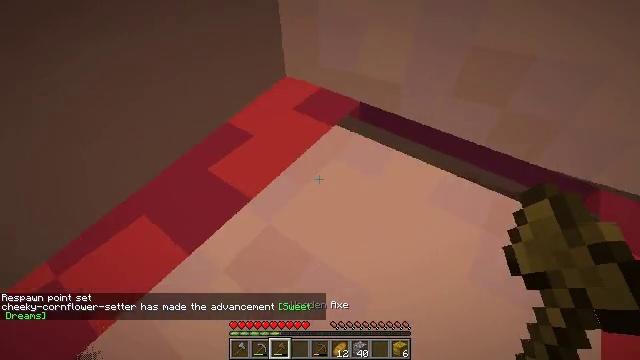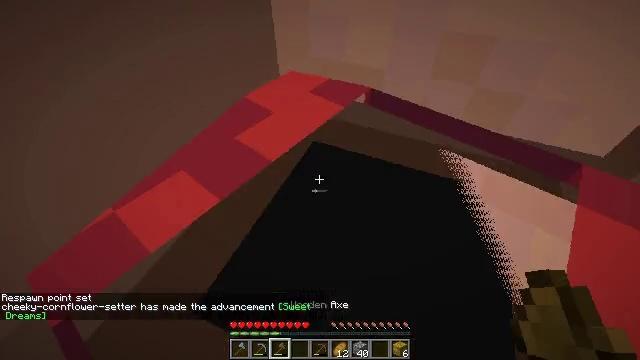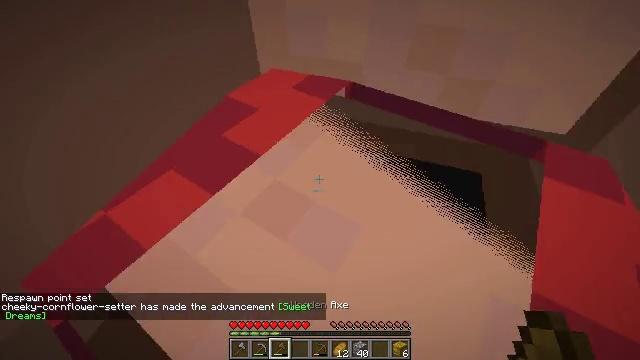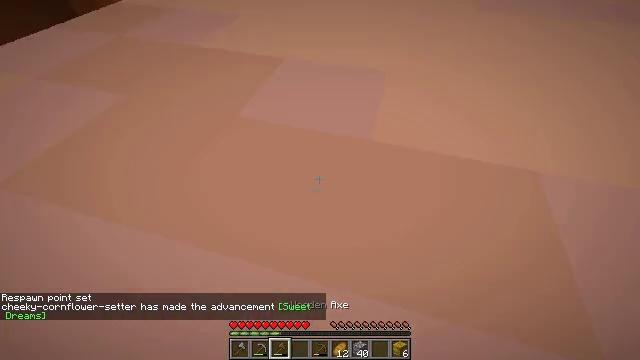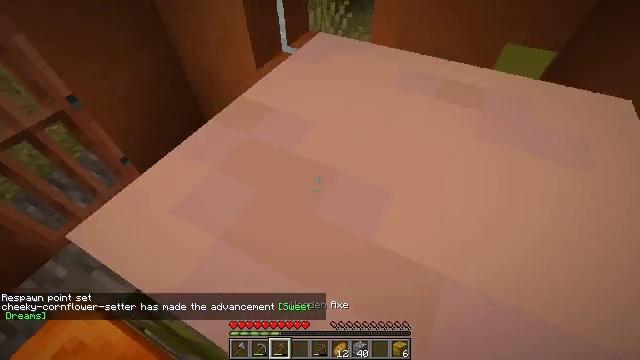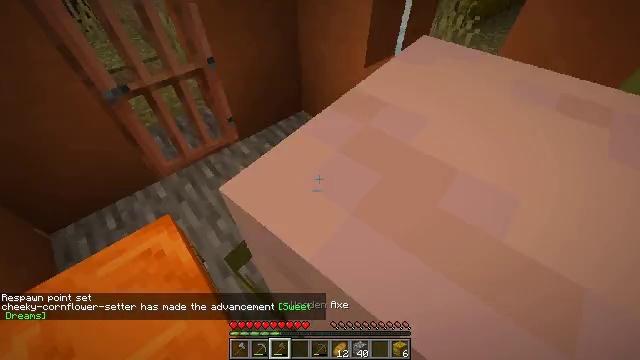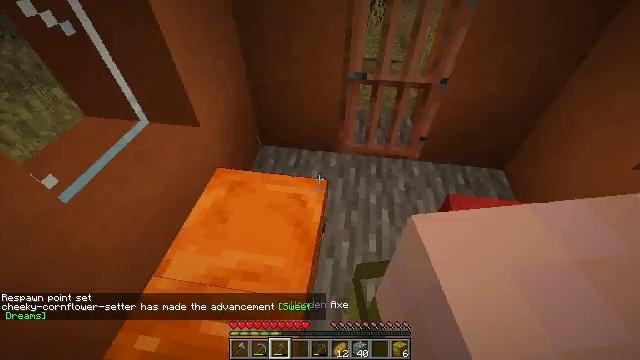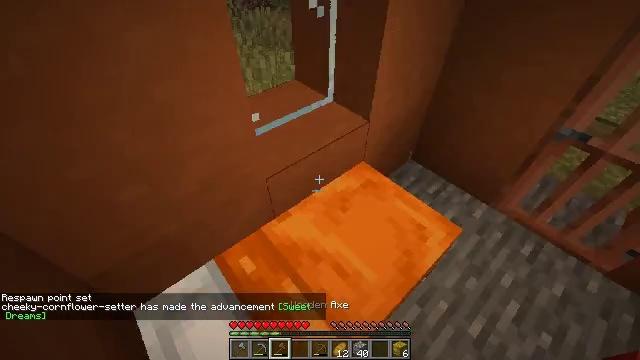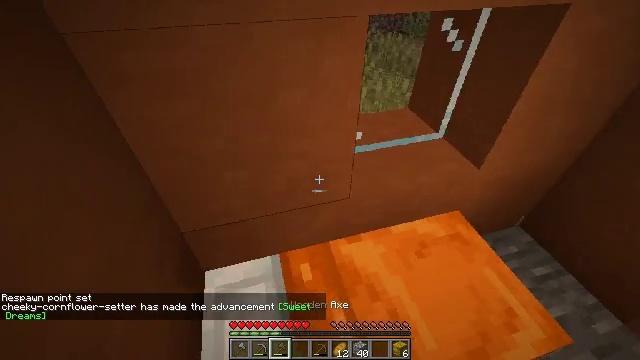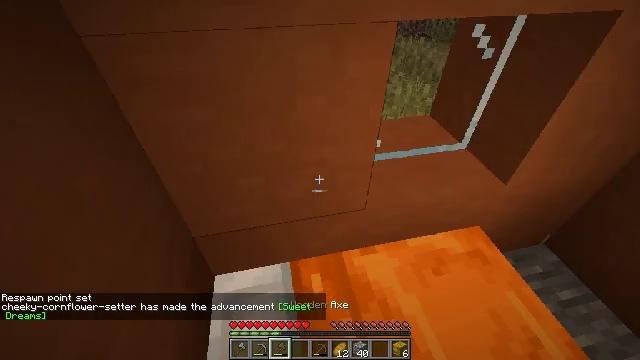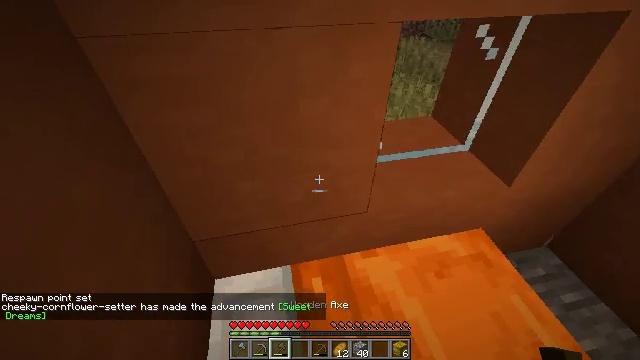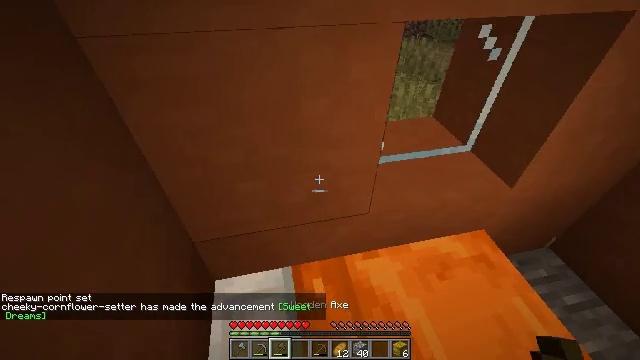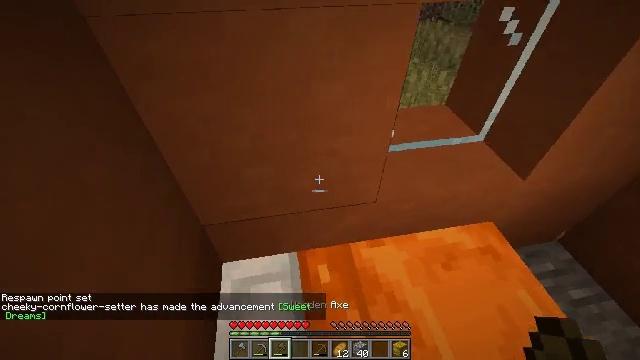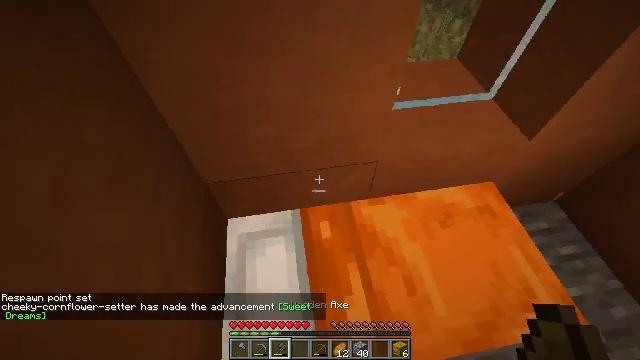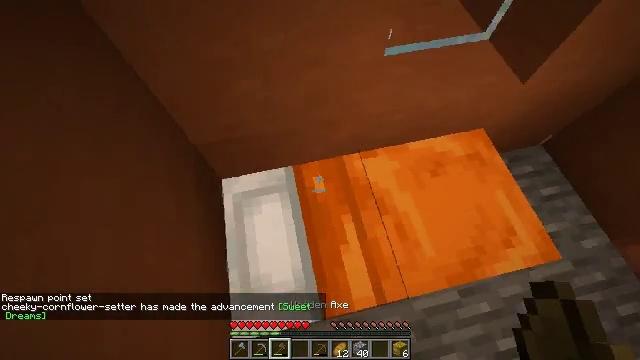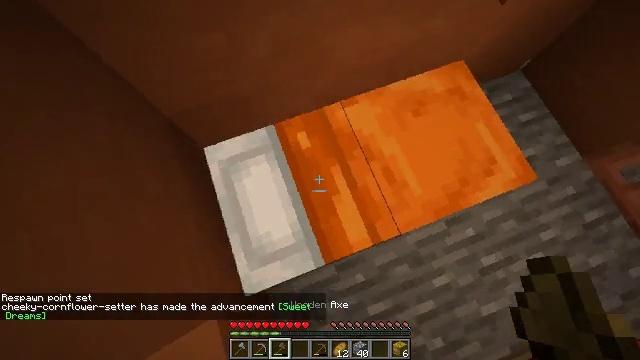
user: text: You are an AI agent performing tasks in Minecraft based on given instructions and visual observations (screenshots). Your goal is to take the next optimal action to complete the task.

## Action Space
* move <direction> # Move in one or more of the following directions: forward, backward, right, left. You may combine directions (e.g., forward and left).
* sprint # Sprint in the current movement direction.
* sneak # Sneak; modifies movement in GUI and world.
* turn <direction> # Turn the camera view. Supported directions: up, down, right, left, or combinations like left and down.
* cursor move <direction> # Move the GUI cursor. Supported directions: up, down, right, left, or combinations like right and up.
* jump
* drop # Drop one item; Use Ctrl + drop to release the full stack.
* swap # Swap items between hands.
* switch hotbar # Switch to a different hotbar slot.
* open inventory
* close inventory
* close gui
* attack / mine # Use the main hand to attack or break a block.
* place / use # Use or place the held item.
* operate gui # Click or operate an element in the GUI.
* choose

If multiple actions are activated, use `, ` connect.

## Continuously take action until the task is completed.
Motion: motion action
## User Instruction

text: Destroy the orange bed to move it.
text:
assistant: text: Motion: turn right
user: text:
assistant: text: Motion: turn right
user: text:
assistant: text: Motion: turn right and down
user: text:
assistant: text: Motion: turn left and down
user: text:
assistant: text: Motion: turn left
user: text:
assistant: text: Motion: turn left and up
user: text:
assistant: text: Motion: turn left and up
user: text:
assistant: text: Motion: turn left and up
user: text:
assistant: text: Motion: turn left
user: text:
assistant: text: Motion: no_op
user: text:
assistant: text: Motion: no_op
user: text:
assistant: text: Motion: turn left and down
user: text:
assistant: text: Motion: turn down
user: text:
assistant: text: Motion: turn right and down
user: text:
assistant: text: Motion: turn right and down
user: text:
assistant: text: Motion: turn right and down
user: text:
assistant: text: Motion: turn right and down
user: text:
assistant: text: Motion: turn right
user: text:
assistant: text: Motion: attack / mine
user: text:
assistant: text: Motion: attack / mine
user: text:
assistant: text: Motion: attack / mine
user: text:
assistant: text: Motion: attack / mine
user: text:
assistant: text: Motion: attack / mine
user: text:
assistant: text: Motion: attack / mine
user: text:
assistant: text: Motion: attack / mine
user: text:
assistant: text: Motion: attack / mine
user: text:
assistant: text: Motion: attack / mine
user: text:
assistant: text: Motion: attack / mine
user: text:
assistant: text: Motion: turn right, attack / mine
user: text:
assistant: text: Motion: attack / mine